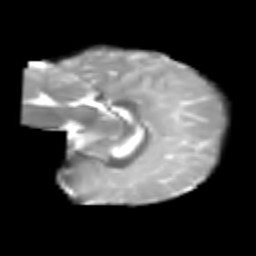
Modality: T2w
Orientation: sagittal
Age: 6
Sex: female
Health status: healthy